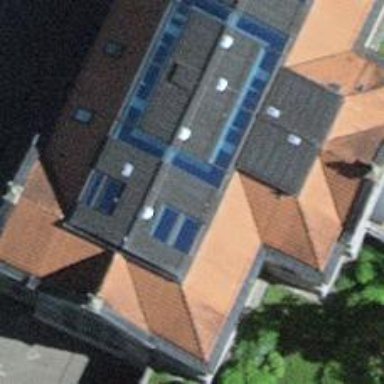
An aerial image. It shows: Library.